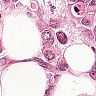
Metastatic tissue present: yes